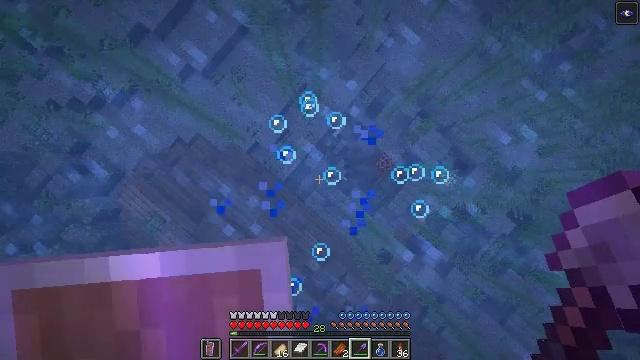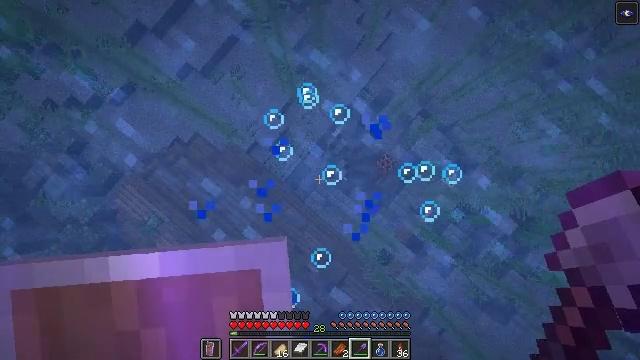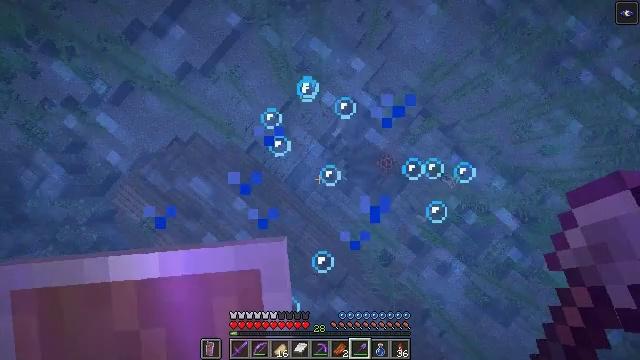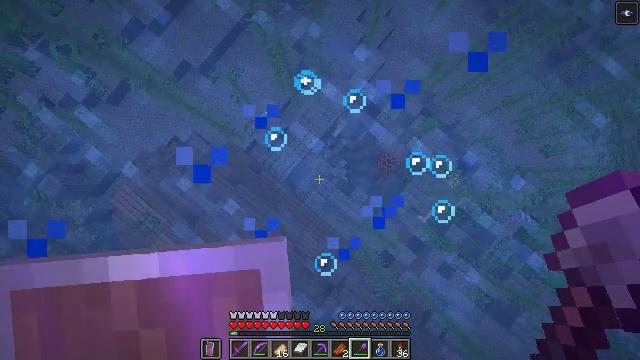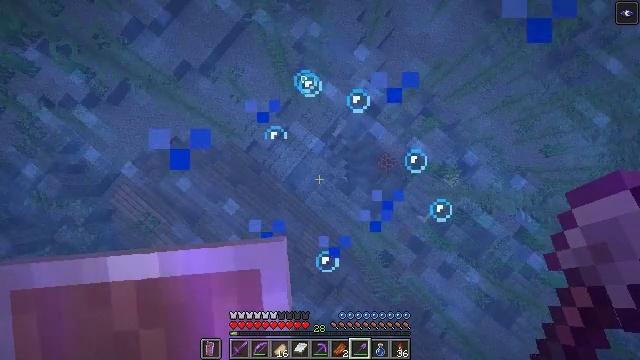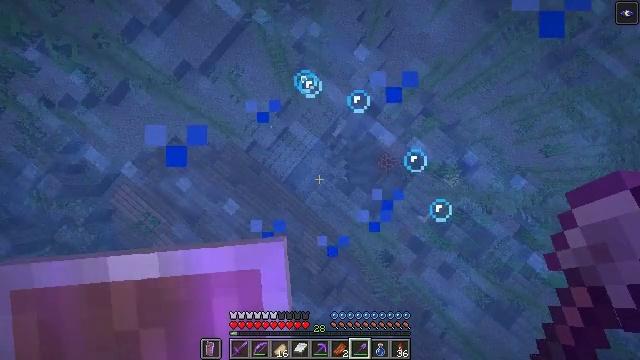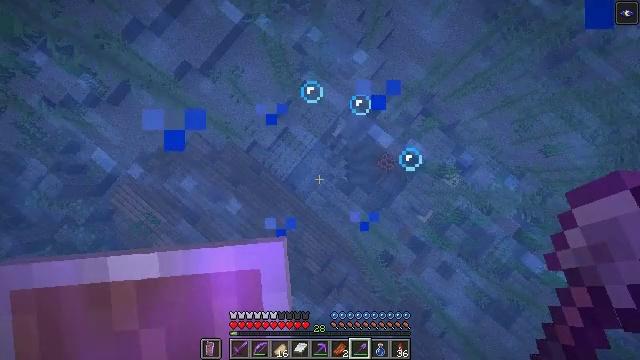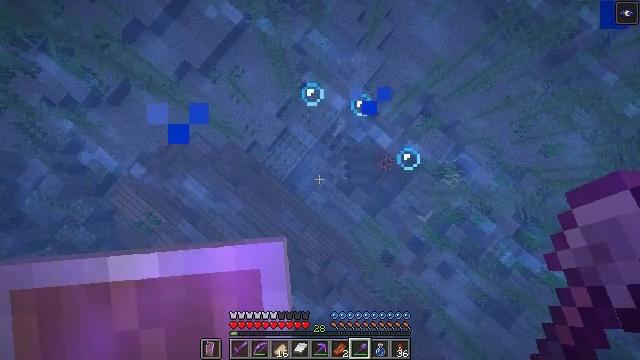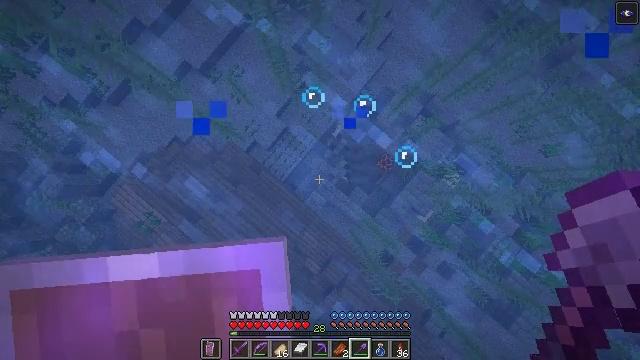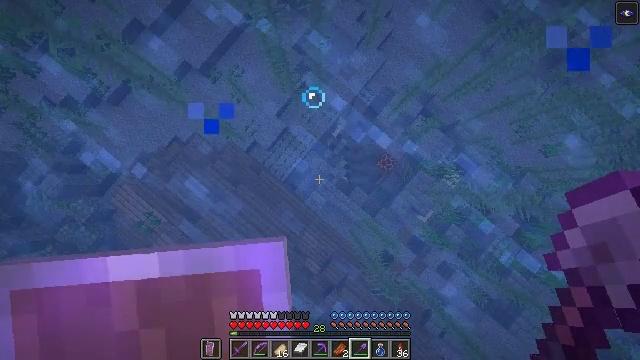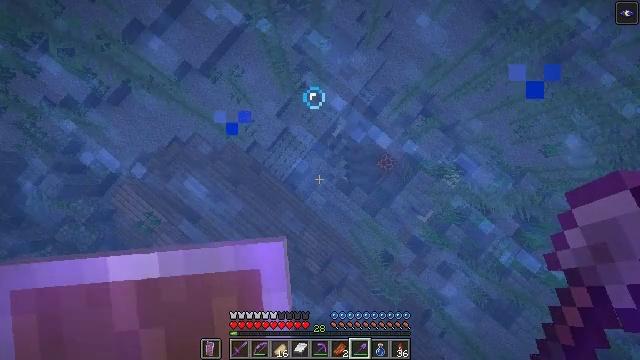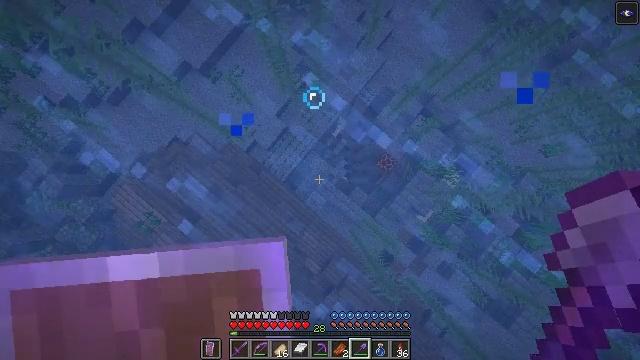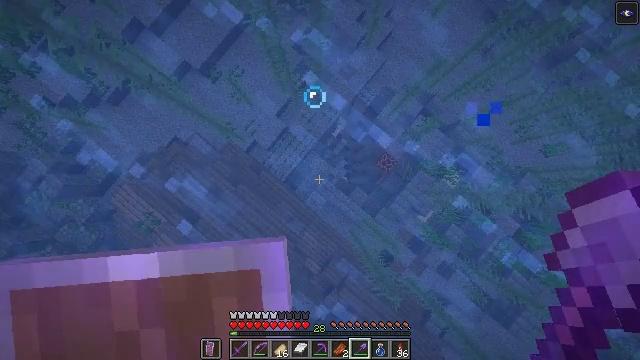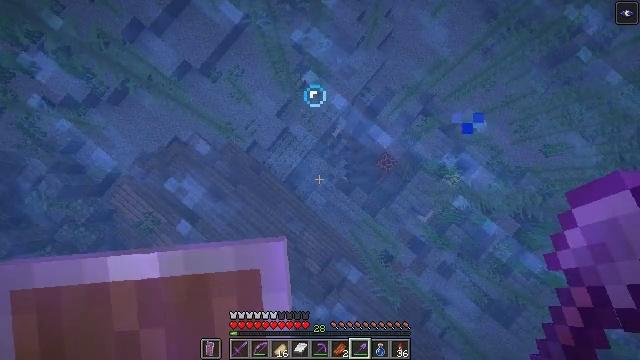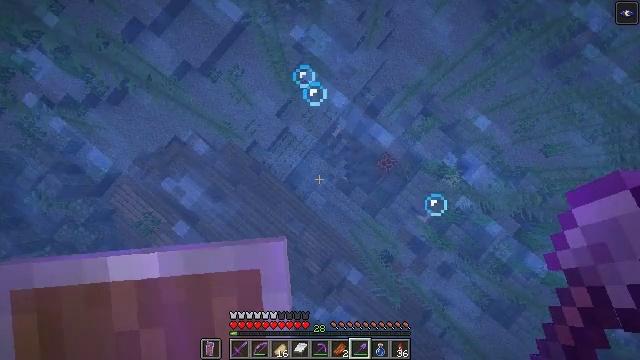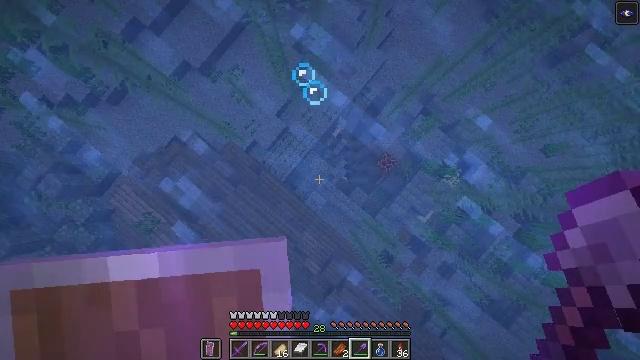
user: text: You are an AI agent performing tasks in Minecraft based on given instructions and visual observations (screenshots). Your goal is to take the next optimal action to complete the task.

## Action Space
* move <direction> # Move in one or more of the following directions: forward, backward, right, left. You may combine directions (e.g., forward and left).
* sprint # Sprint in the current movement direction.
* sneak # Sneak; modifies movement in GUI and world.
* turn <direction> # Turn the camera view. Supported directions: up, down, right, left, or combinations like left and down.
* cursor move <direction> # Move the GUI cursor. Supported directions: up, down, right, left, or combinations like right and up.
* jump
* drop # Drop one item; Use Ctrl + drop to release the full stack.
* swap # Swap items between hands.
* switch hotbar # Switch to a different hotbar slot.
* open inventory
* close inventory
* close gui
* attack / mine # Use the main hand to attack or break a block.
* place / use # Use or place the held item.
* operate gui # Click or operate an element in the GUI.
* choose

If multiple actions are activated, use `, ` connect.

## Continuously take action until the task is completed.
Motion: motion action
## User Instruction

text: Shovel up some gravel.
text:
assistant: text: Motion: sprint, jump
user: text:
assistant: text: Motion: sprint, jump
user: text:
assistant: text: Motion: sprint, jump
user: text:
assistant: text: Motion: sprint, jump
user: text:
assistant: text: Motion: sprint, jump
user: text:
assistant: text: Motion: sprint
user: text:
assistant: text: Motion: sprint
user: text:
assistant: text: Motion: sprint
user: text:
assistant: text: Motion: sprint
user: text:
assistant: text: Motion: sprint
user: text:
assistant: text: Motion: sprint
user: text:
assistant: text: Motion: sprint
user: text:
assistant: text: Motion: sprint
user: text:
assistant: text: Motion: sprint
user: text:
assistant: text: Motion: sprint
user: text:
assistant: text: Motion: sprint
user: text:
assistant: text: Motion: sprint
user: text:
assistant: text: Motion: sprint
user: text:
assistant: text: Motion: sprint, turn right and up
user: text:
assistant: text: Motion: sneak, turn right and up
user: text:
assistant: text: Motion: sneak, turn right and up
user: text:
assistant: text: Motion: sneak, turn right and up
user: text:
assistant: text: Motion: sneak, turn right and up
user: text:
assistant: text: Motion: sneak
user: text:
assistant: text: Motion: sneak
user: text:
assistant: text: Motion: sneak
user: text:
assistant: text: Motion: sneak
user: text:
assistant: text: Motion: sprint
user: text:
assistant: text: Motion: sneak
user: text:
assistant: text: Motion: sneak